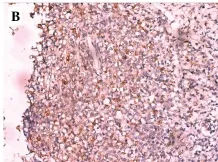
Breast tumor. The two tissues were positive for (A and B) CK17.
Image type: pathology (immunostaining)